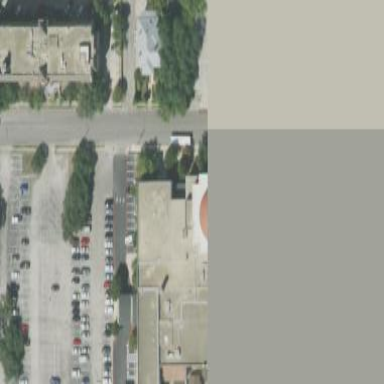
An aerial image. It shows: Building part with flat roof.